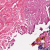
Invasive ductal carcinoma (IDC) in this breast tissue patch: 0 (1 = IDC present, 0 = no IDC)